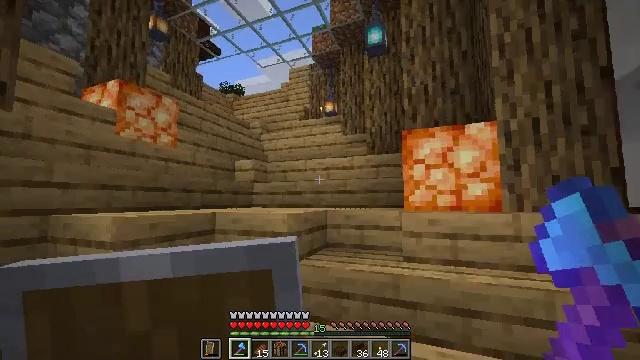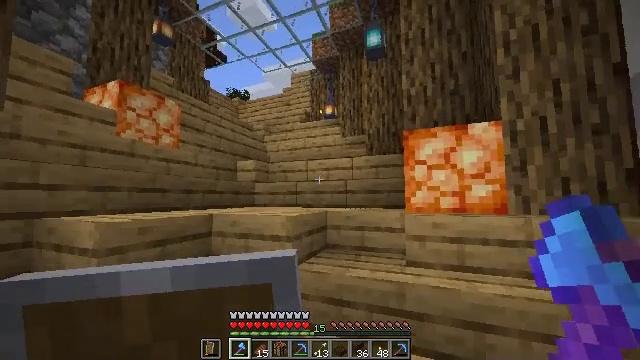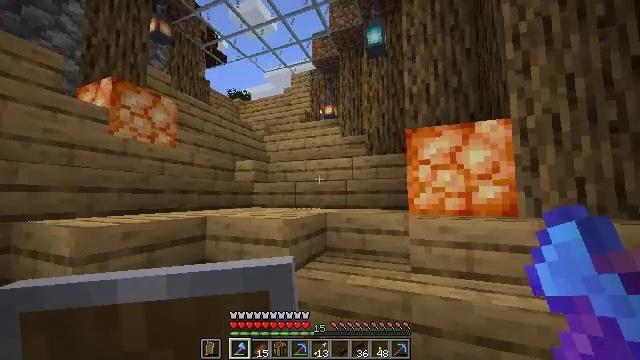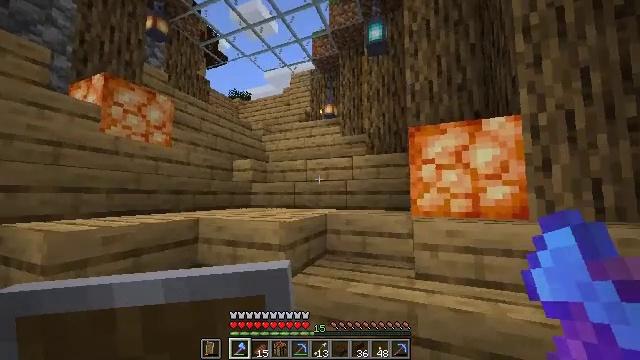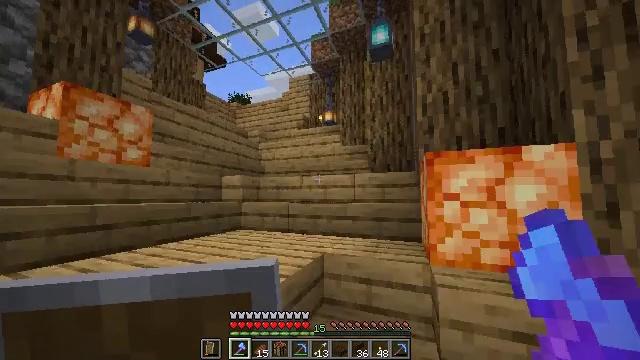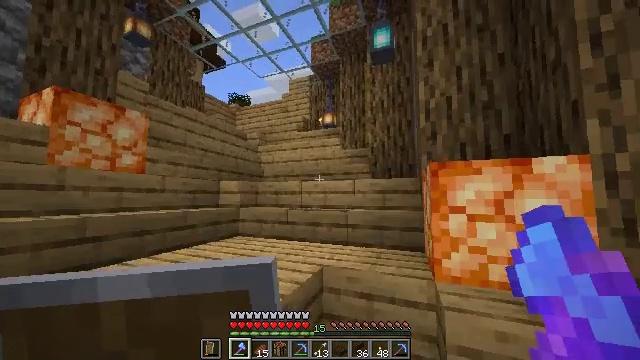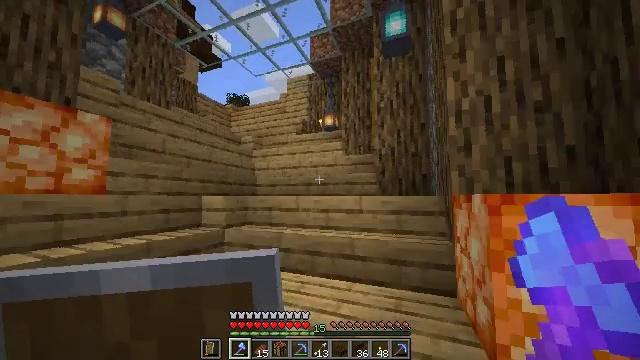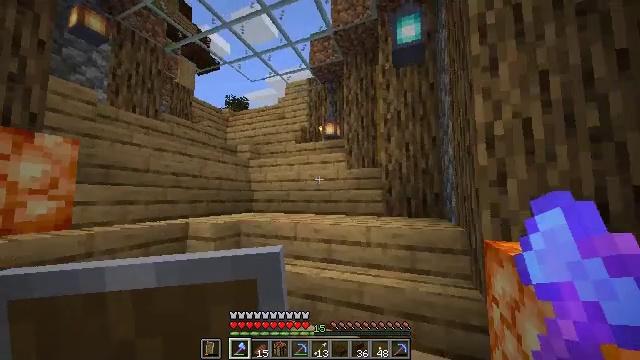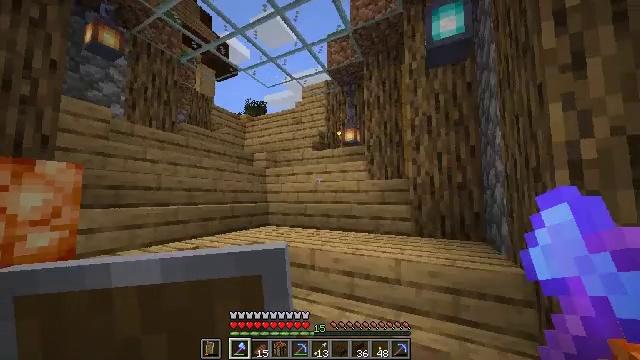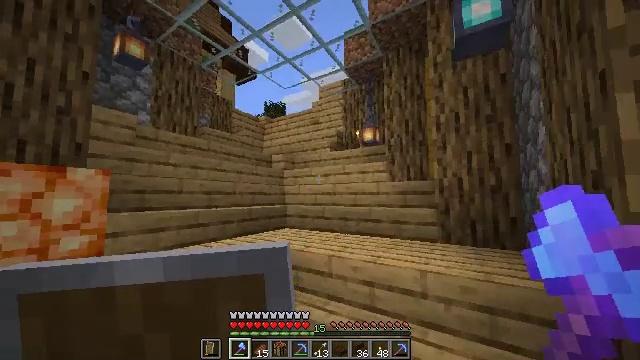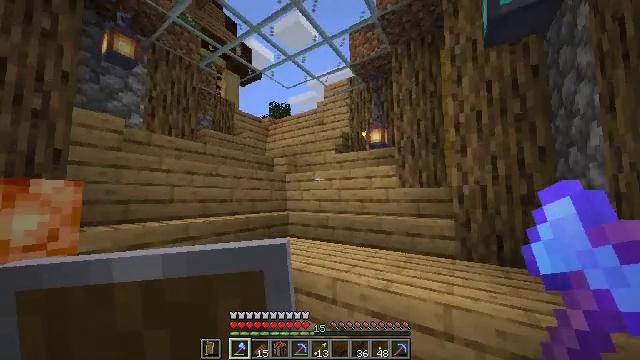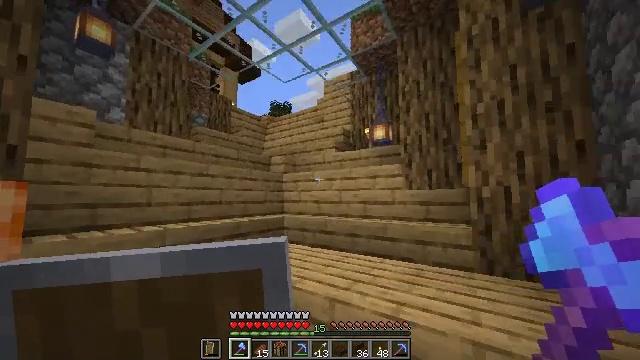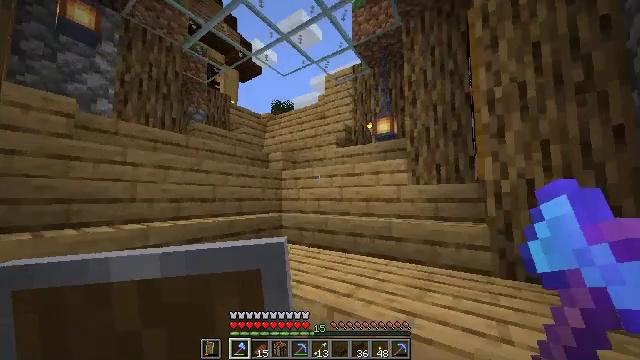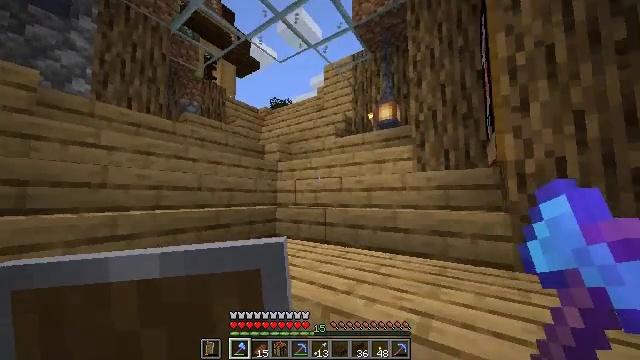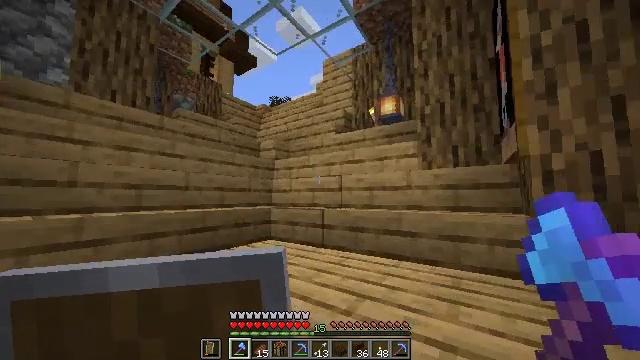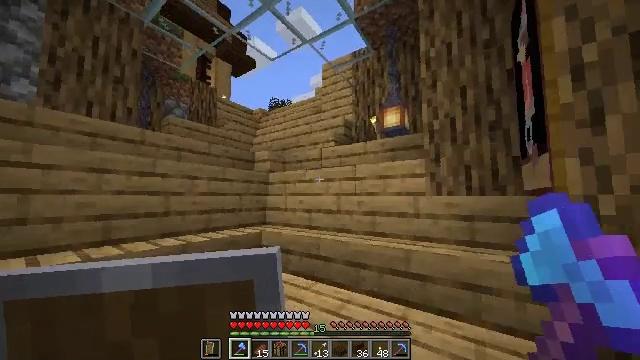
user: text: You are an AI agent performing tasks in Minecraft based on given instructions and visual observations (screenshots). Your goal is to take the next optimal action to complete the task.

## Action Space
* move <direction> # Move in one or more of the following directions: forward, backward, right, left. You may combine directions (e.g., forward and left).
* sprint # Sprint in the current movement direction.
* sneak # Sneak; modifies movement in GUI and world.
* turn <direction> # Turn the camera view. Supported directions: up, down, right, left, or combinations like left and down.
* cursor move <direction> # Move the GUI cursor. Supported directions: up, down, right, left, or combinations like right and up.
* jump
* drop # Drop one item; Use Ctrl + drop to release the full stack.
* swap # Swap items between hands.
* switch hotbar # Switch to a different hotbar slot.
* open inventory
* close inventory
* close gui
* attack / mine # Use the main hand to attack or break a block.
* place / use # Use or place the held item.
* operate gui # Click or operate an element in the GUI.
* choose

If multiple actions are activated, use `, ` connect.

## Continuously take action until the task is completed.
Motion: motion action
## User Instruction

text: Break the existing planks.
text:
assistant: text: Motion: move forward
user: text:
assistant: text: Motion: move forward
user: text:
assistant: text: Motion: move forward
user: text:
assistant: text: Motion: move forward
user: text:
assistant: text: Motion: move forward
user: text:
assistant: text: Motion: move forward, jump
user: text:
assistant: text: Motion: move forward, jump
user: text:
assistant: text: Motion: move forward, turn left, jump
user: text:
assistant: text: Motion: move forward, turn left, jump
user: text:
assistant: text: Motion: move forward, turn left
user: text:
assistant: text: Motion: move forward
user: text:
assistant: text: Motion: move forward
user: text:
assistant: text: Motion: move forward
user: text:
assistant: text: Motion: move forward
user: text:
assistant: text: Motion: move forward
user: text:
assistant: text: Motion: move forward
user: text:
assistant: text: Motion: move forward
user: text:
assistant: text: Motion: move forward
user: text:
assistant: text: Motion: move forward, turn left
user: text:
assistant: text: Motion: move forward, turn left
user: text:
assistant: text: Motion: move forward, turn left
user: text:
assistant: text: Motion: move forward
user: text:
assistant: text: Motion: move forward
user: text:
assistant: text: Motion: move forward
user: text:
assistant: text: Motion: move forward
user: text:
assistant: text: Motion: move forward
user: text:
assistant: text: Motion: move forward
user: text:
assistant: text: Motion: move forward
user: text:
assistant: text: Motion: move forward
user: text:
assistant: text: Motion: move forward